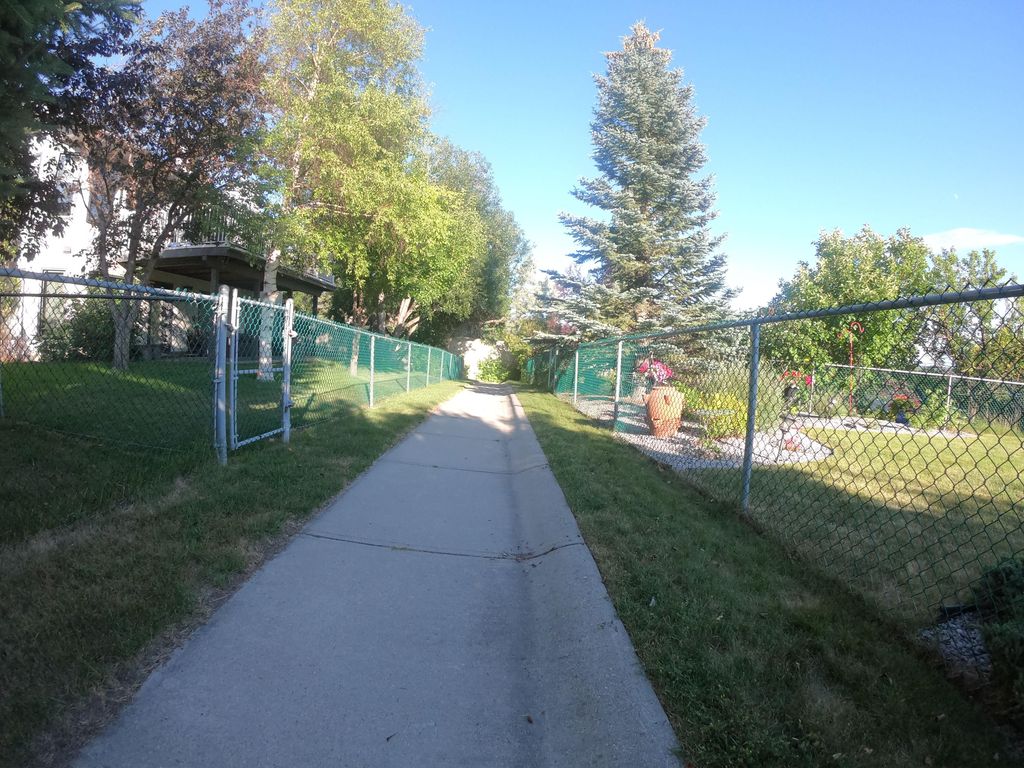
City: calgary